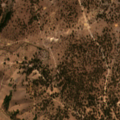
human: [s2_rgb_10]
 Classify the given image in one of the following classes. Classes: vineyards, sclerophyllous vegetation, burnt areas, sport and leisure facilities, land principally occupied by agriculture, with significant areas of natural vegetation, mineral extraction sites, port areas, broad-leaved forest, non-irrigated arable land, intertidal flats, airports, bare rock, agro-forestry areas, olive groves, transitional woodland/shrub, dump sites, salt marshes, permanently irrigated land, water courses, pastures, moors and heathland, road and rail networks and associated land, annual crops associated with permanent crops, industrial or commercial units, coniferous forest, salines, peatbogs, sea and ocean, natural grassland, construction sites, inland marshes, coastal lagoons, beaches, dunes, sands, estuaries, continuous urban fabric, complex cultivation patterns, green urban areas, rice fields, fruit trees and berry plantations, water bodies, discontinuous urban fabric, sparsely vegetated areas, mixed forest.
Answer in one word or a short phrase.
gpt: non-irrigated arable land, broad-leaved forest, mixed forest, transitional woodland/shrub